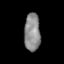
Tissue: prostate
Cell type: T cells
Senescence score: 0.3308
Nuclear area (px): 594
Mean DAPI intensity: 138.123